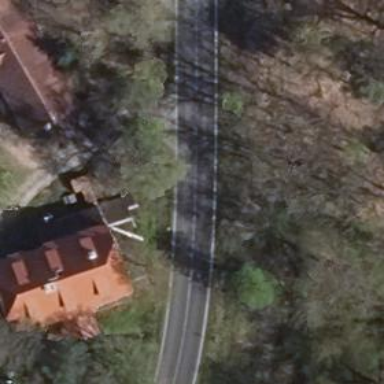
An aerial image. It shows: Secondary road with asphalt surface.